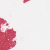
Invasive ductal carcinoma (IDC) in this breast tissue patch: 0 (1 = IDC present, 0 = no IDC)